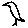
Label: bird